Aerial crown-view tile of a tropical tree (Barro Colorado Island, Panama), acquired 20241216:
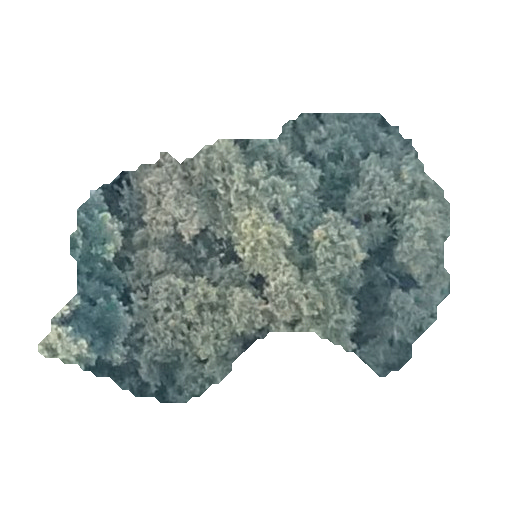
Species: Luehea seemannii
GBIF accepted scientific name: Luehea seemannii
Crown area: 117.193 m²